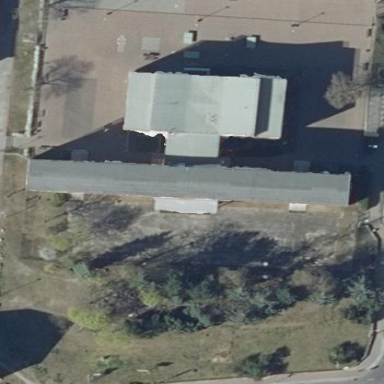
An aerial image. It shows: School.